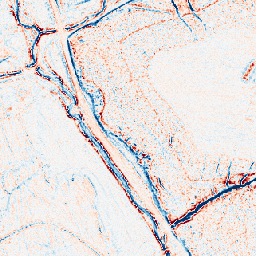
Category: edge_preserving
Decomposition family: anisotropic_diffusion
Decomposition parameters: iterations: 5
kappa: 30
gamma: 0.2
Upsampling method: area
Upsampling parameters: scale: 8
Upsampling scale: 8